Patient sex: M
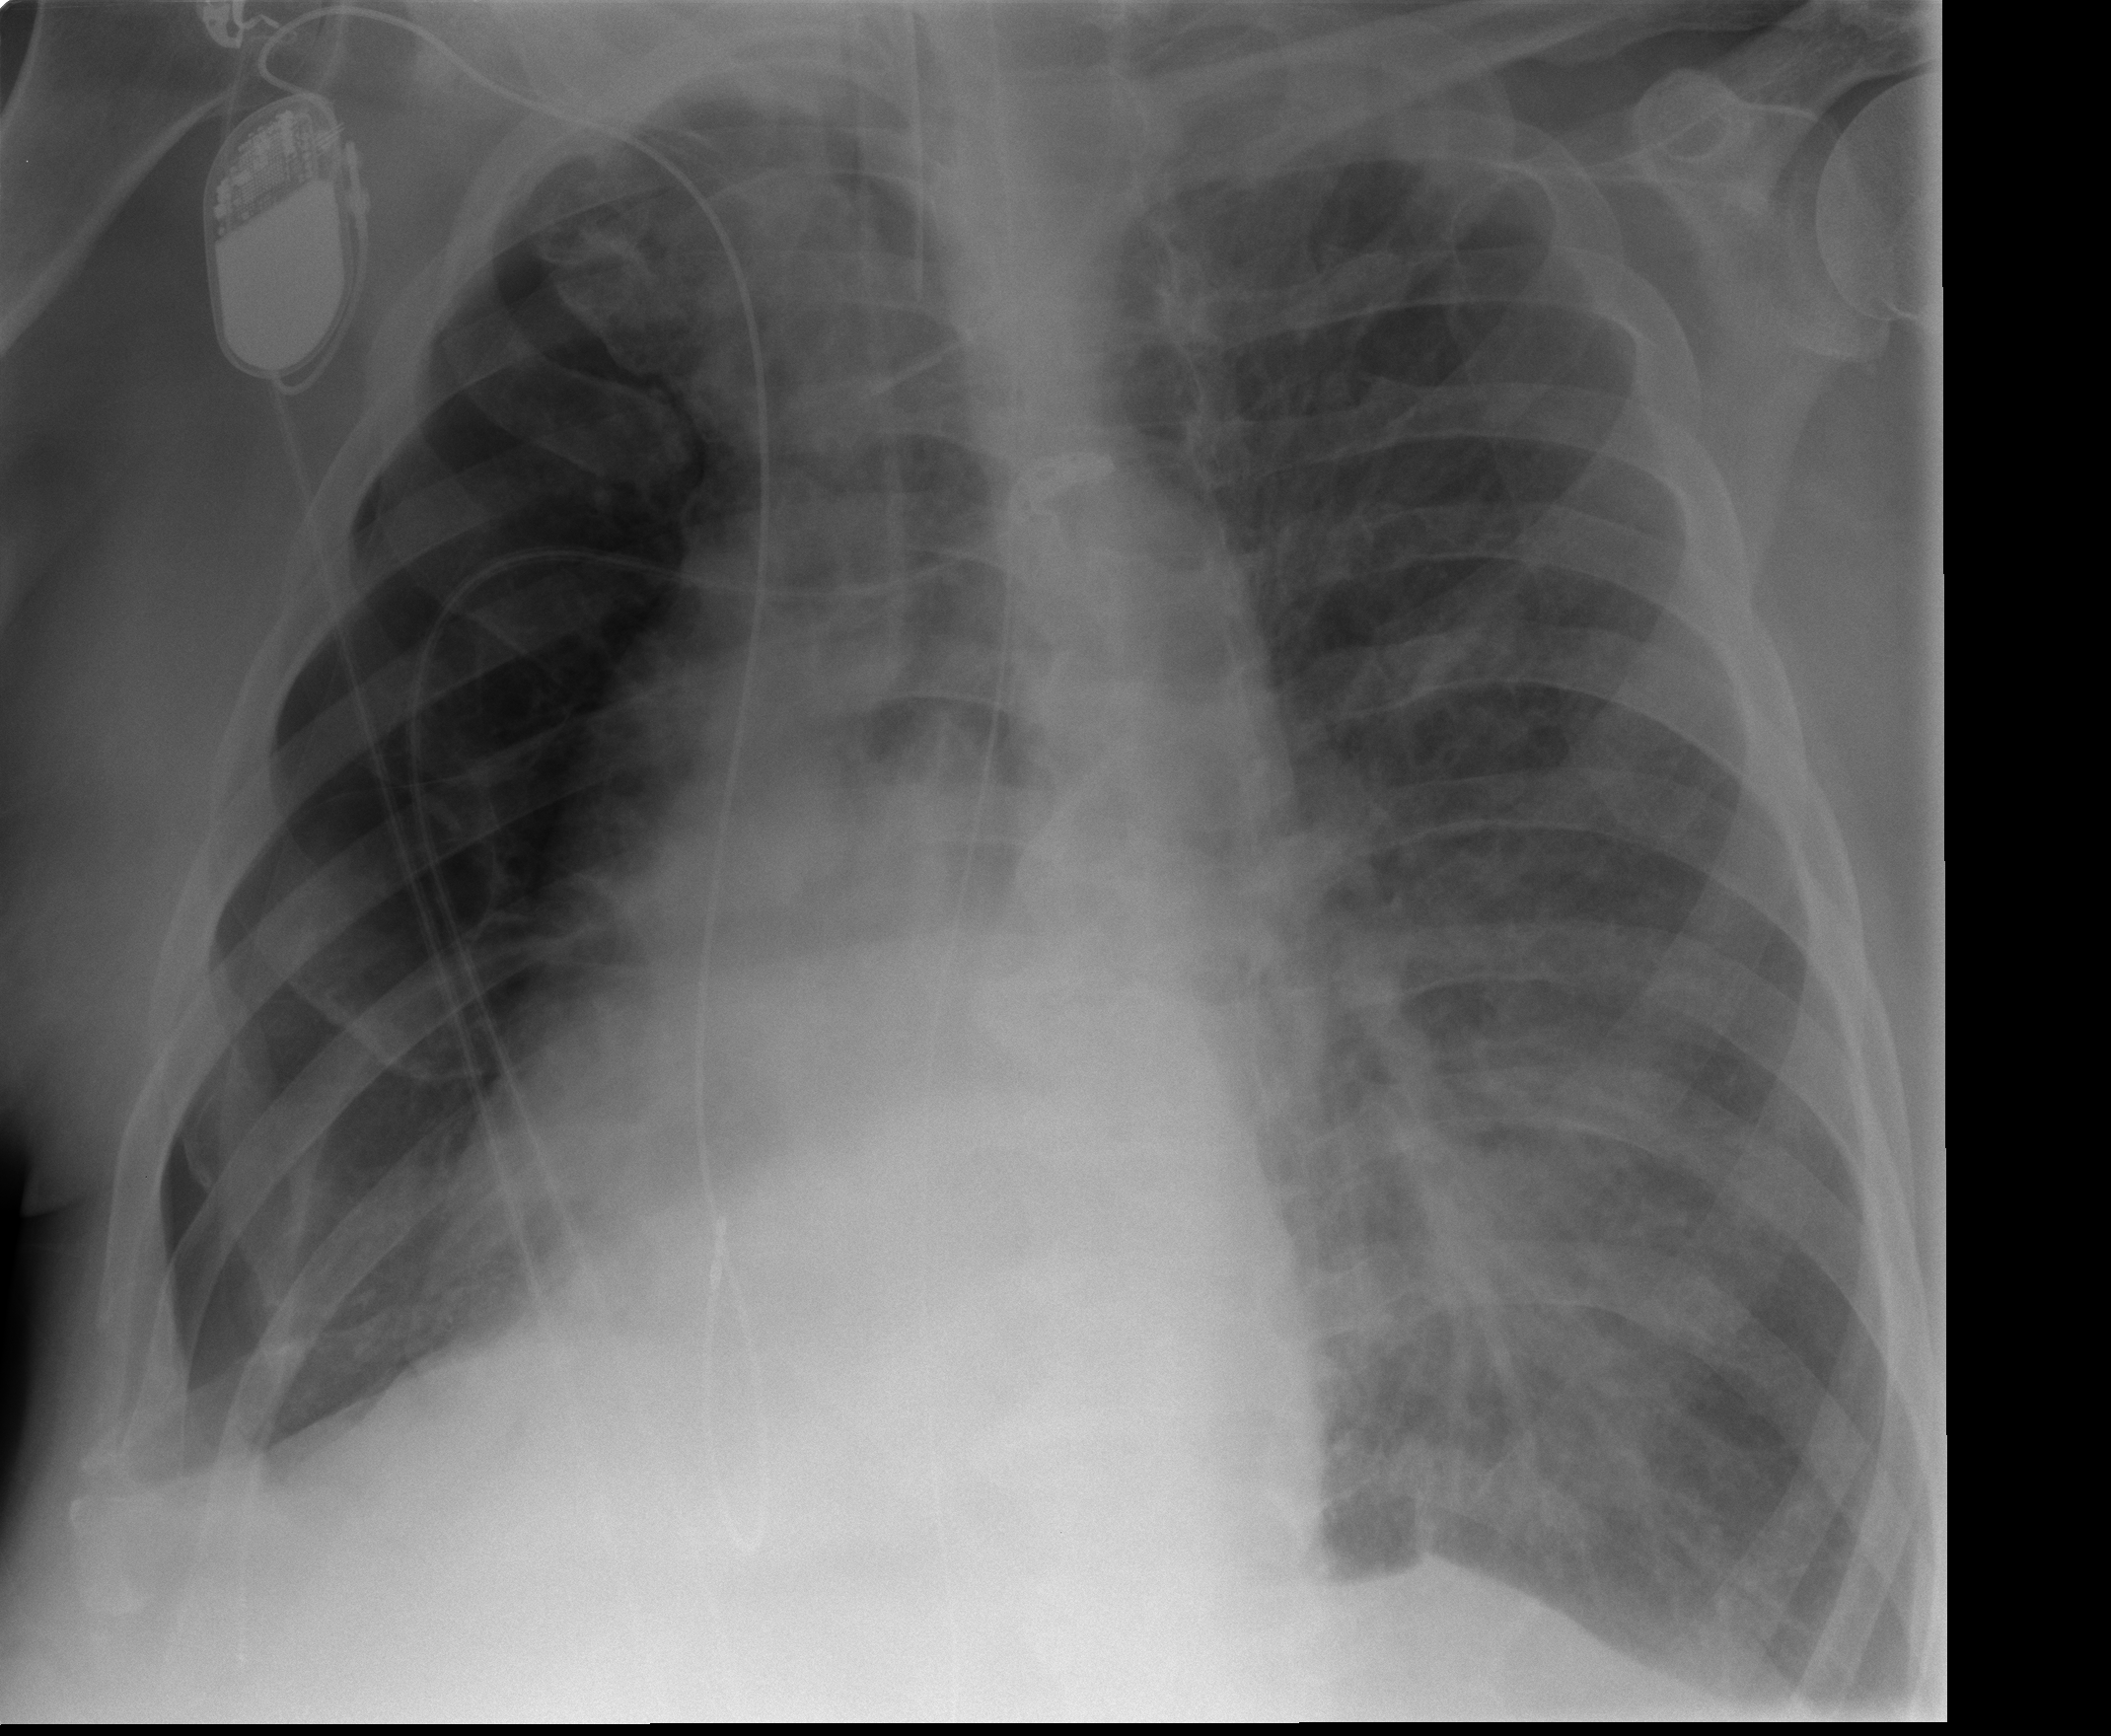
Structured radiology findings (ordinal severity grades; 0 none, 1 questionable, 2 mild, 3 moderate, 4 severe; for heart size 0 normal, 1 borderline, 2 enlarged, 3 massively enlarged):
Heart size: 0
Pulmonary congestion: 2
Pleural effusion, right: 0
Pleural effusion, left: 2
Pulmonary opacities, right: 0
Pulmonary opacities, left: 1
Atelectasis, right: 2
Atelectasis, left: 0